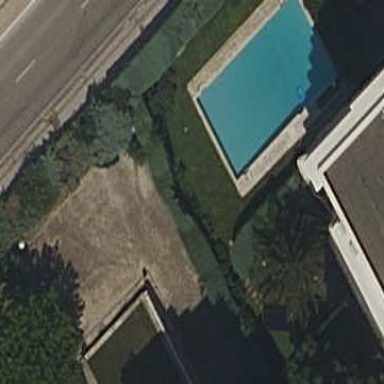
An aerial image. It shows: Swimming pool located in leisure land.